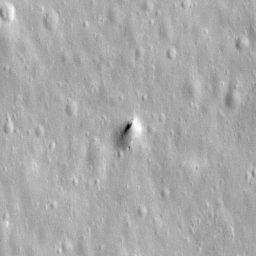
Pit: Stevinus 10
Host crater: Stevinus
Host type: impact_melt
Lunar coordinates: latitude -32.938, longitude 54.738